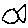
Label: fish